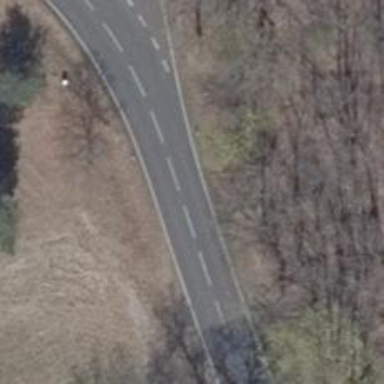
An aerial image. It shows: Secondary road with asphalt surface.